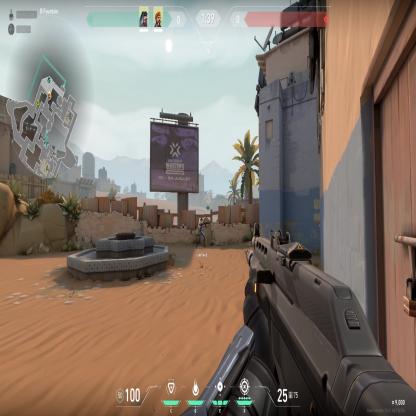
Label: teammate